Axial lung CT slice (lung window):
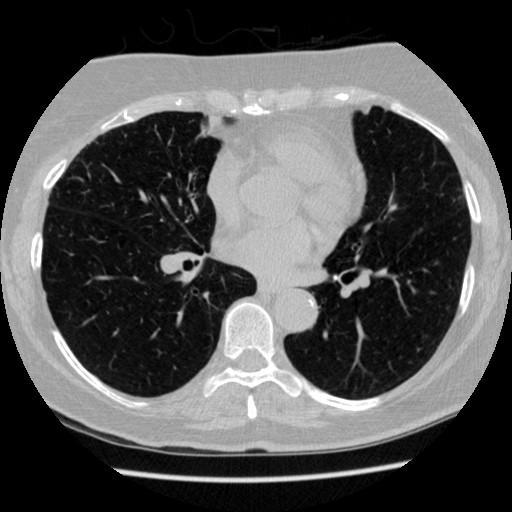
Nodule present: no